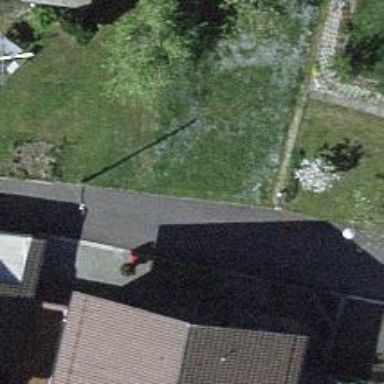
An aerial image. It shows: Asphalt road in residential area.